Field crop: maize
Growth stage: 1
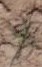
Species: salsola